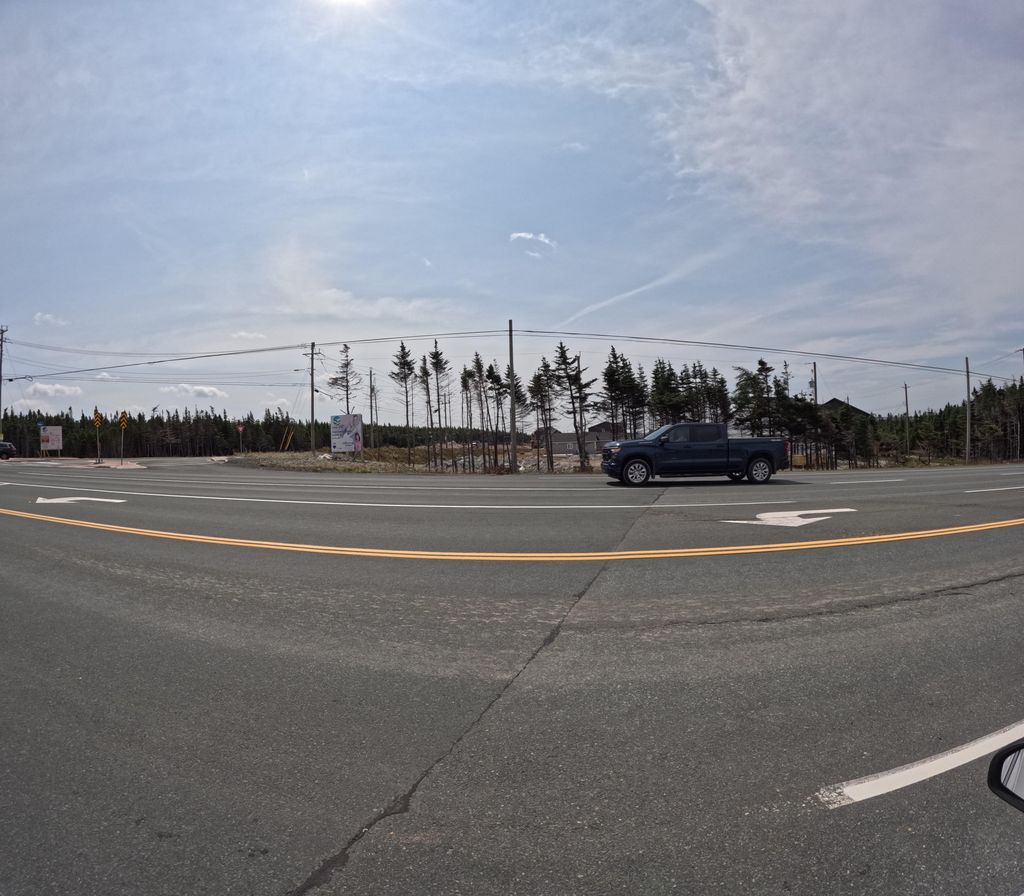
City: st_johns